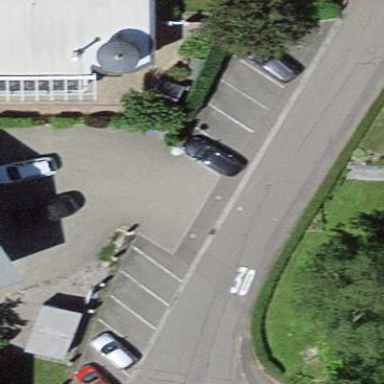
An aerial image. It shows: Street-side parking area.